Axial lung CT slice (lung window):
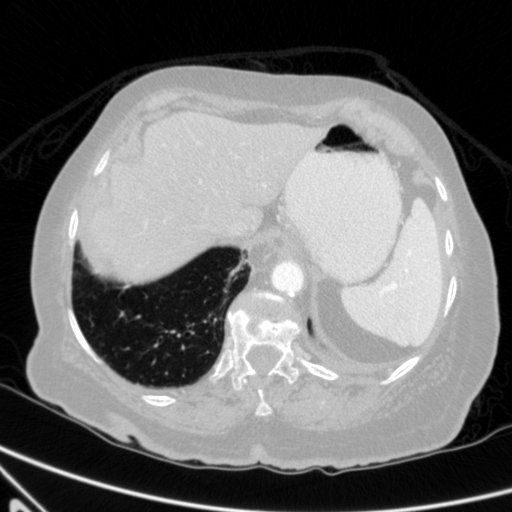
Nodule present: no